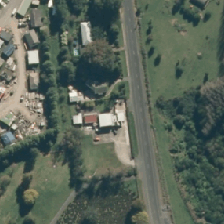
Land cover: urban_build_up